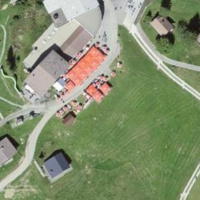
EUNIS habitat code: 26
Species observed at this site:
Humulus lupulus